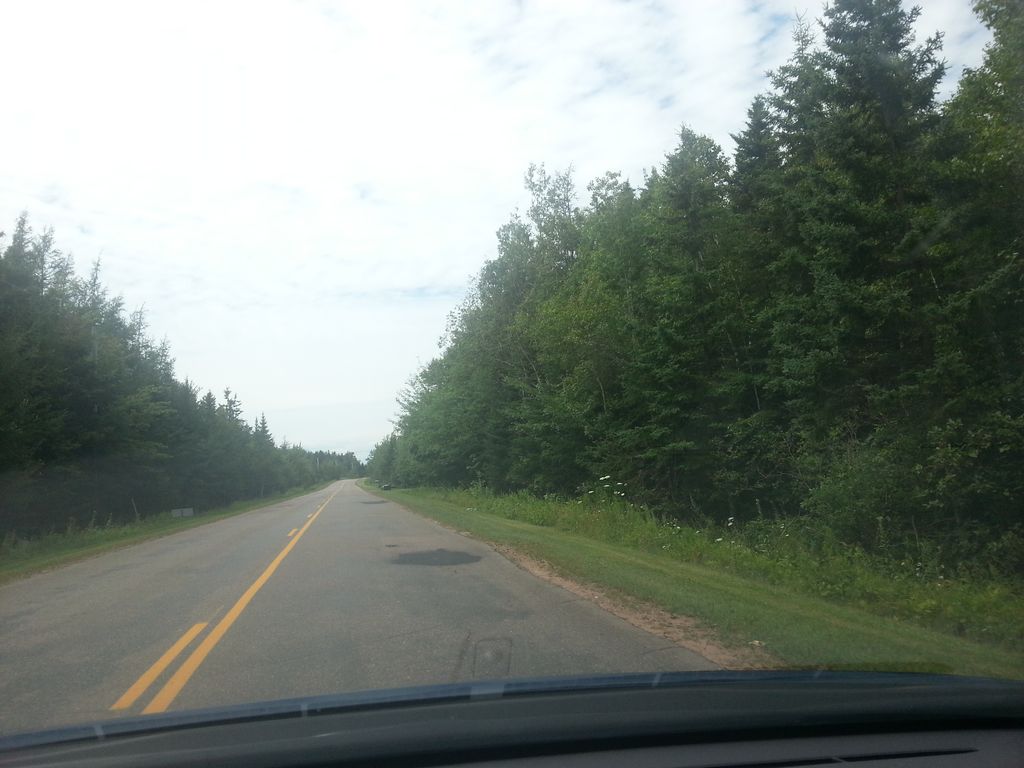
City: charlottetown